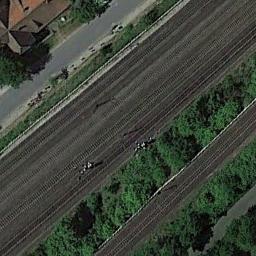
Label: railway